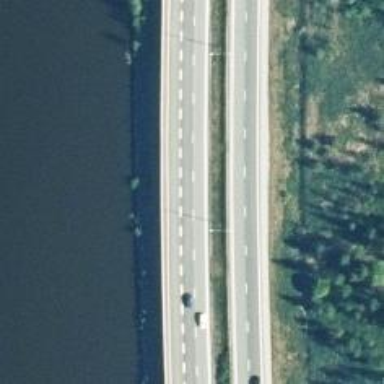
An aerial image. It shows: Asphalt motorway.